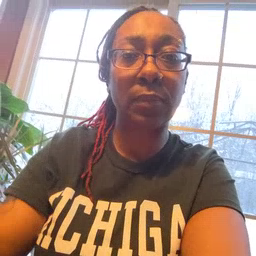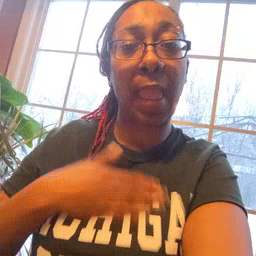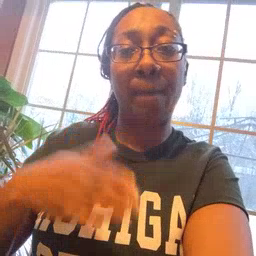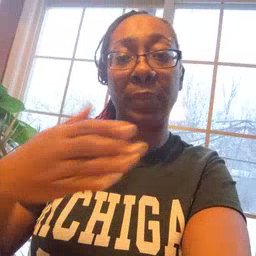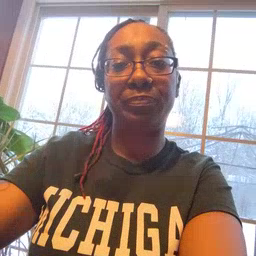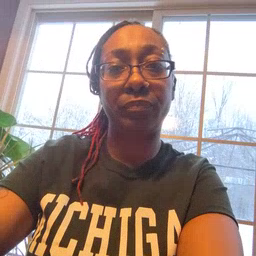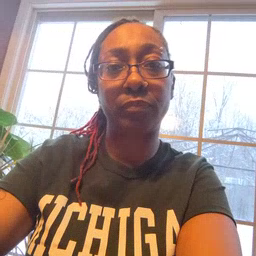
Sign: happy